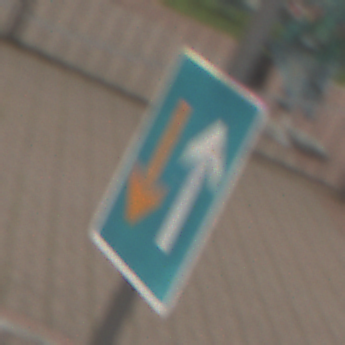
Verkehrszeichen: VorrangVorGegenverkehr
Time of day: MorningAfternoon
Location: Outdoor (Suburban)
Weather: Overcast
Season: NotSpecified
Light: Natural